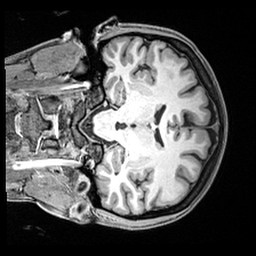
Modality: T1w
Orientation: coronal
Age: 26
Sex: female
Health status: healthy
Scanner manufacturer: siemens
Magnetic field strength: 3 T
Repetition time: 2.4 s
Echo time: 0.00217 s